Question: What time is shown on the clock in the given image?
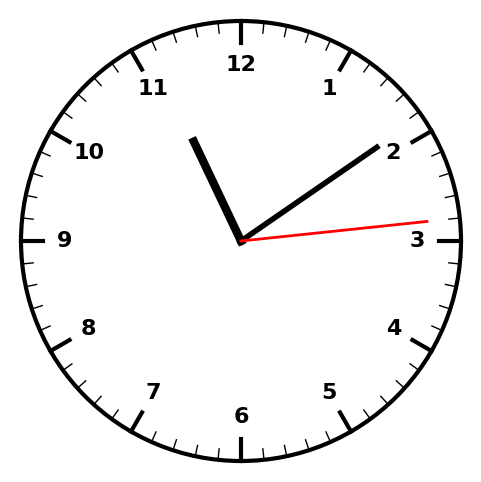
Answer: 11:09:14